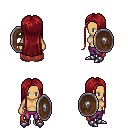
a pixel art fantasy rpg character, female body template, human, tanned skin, maroon cape, magenta pants, brunette extra-long hairstyle, metal boots, shield, four views (front, back, left, right), 2x2 character sprite sheet, small pixel art, hard edges, no anti-aliasing